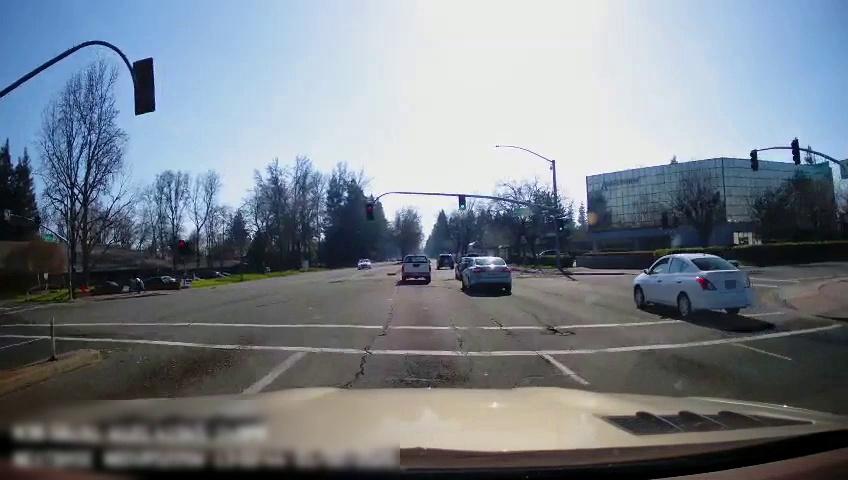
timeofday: Day
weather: Sunny
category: Drivable Space
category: Vehicles | SUV
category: Vehicles | Car
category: Vehicles | Car
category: Vehicles | Truck
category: Vehicles | Car
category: Vehicles | Car
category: Lanes | Current Lane
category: Lanes | Alternate Lane
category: Lanes | Current Lane
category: Traffic | Lights
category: Traffic | Lights
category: Traffic | Lights
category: Traffic | Lights
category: Traffic | Lights
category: Traffic | Signs
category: Traffic | Lights